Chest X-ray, PA view. Patient: 69 years old, sex F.
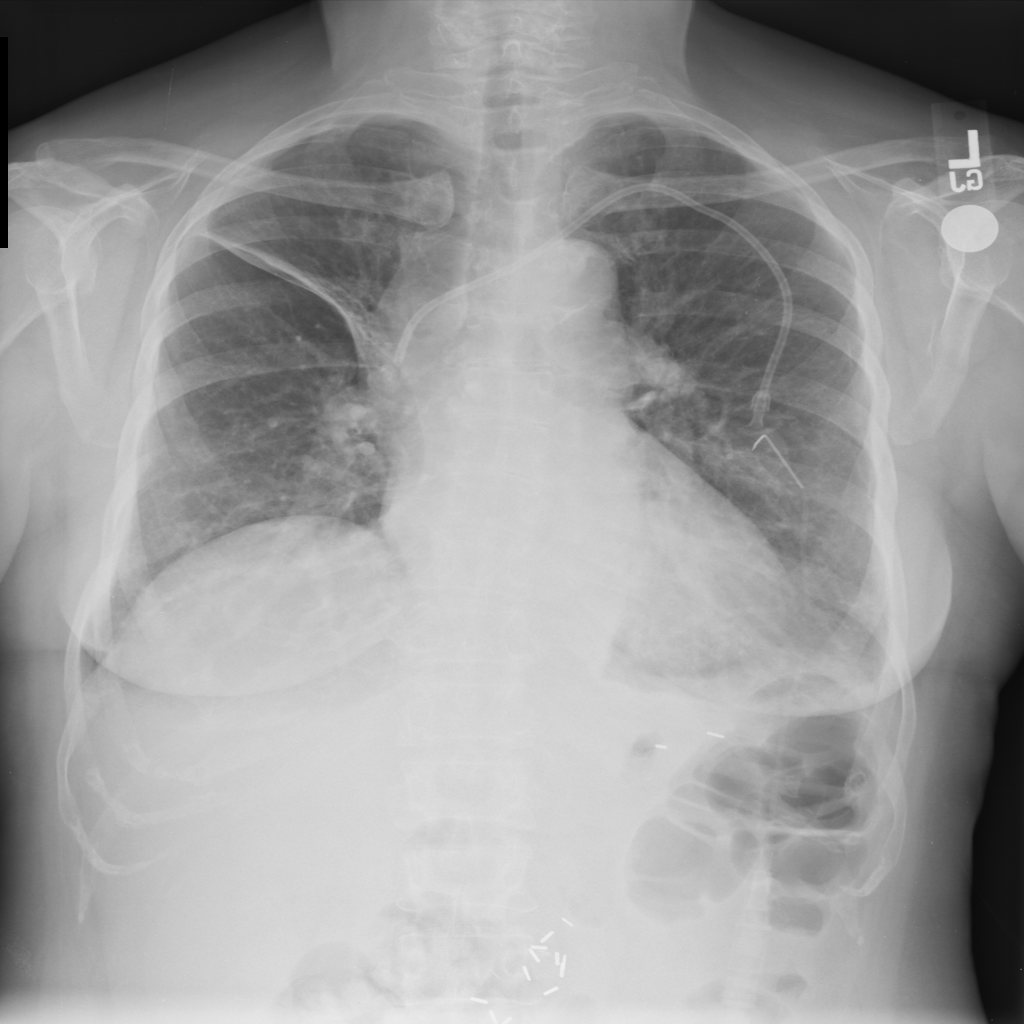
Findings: Effusion